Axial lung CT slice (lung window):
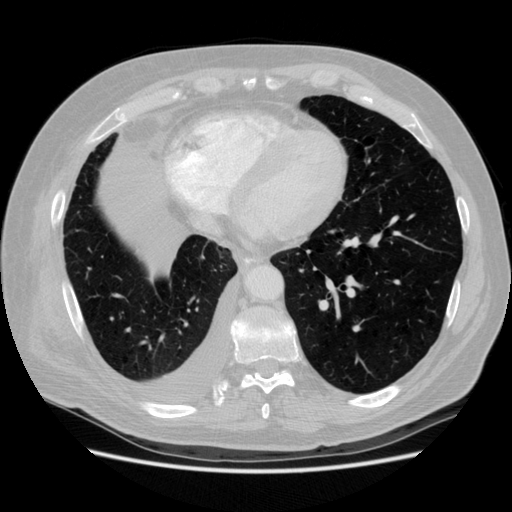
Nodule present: no